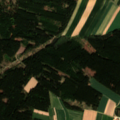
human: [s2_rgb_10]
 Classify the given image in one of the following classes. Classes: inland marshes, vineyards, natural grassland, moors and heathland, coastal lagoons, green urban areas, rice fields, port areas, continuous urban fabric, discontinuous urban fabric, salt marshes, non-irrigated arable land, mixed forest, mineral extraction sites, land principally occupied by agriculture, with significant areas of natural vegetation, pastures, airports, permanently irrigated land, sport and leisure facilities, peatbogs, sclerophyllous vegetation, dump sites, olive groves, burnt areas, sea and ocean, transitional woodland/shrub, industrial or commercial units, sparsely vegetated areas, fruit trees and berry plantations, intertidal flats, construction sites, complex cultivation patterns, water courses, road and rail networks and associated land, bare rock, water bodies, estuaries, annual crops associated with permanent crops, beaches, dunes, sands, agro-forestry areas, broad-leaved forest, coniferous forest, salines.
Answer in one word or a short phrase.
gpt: discontinuous urban fabric, non-irrigated arable land, coniferous forest